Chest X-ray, PA view. Patient: 56 years old, sex F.
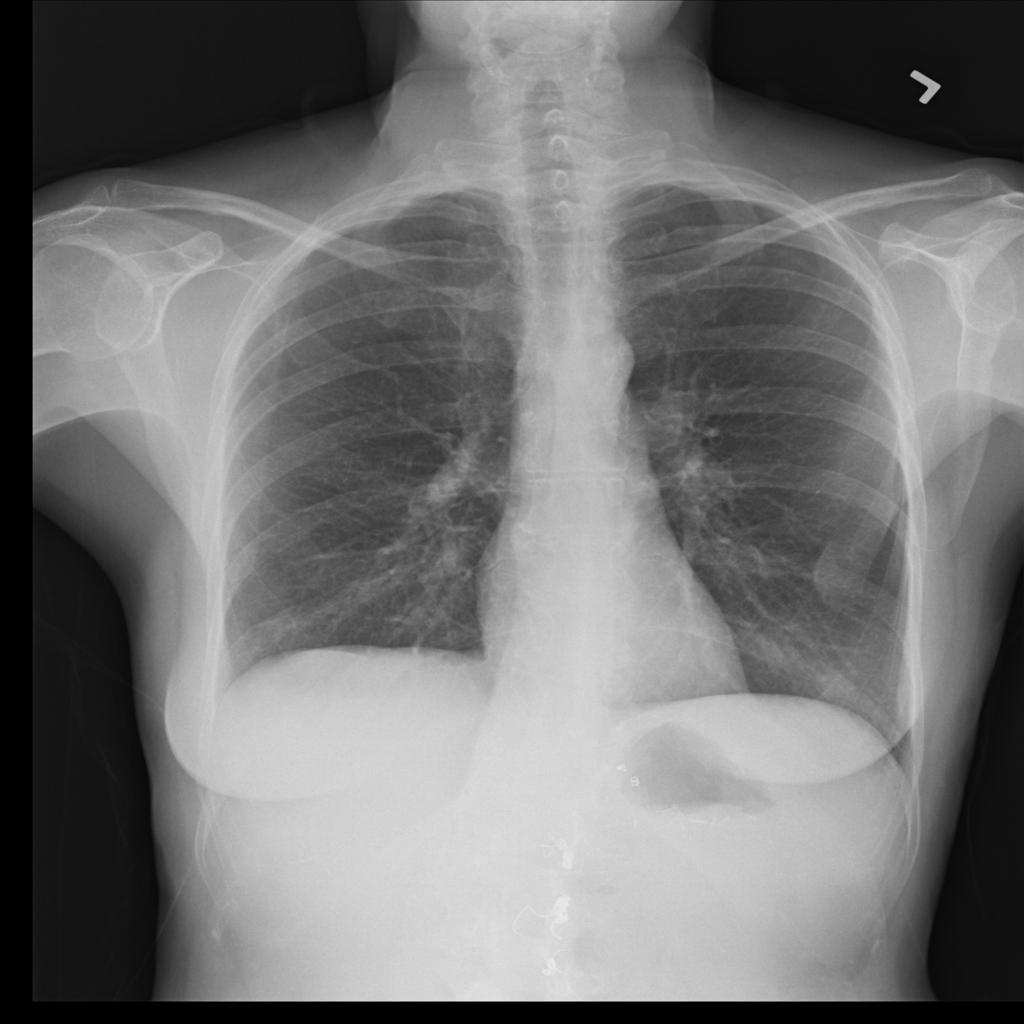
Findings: No Finding